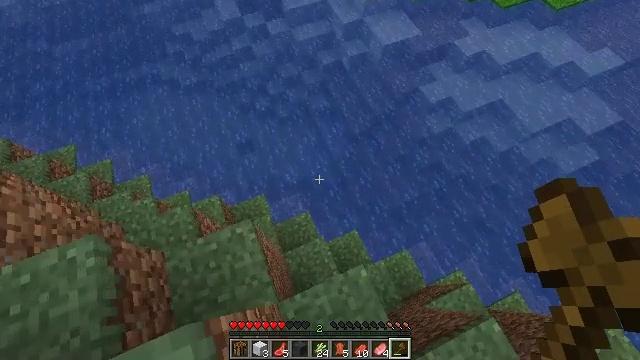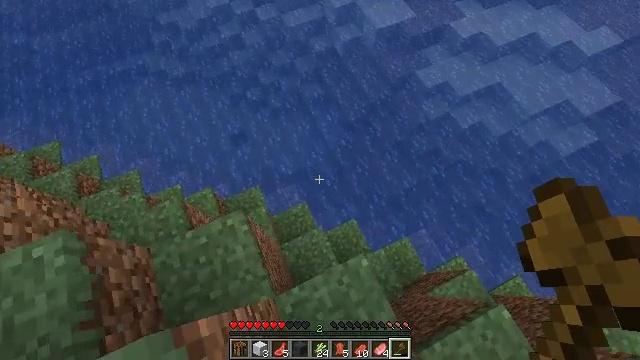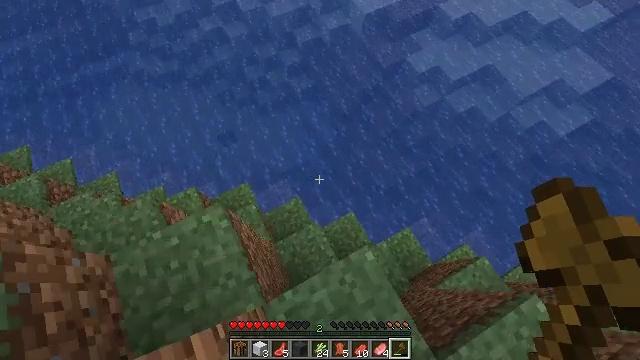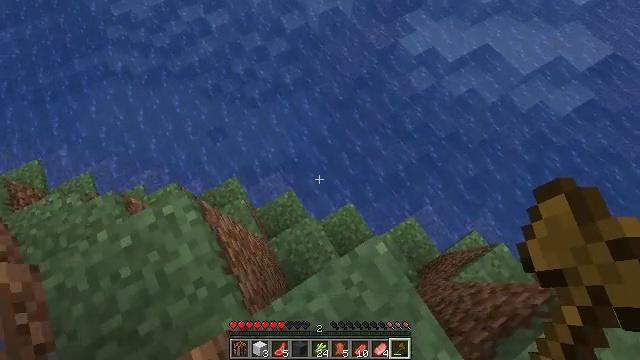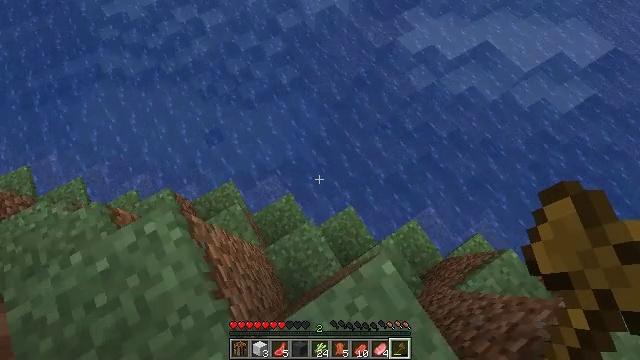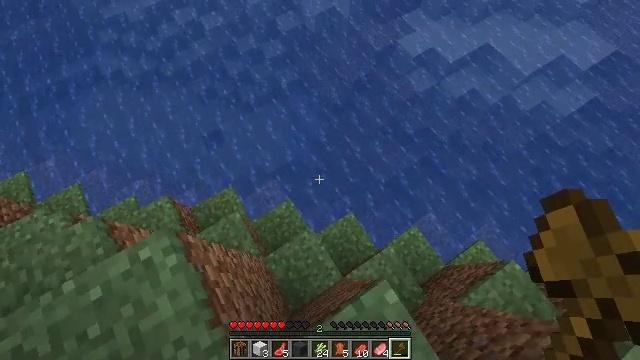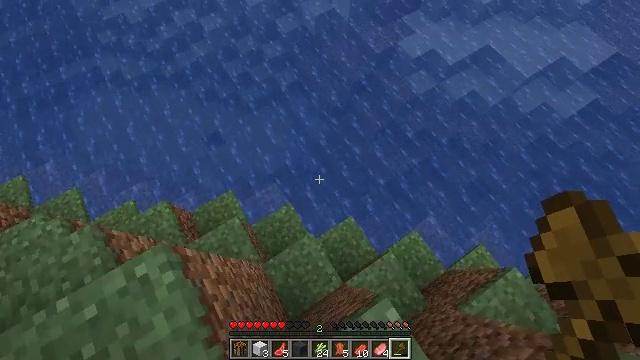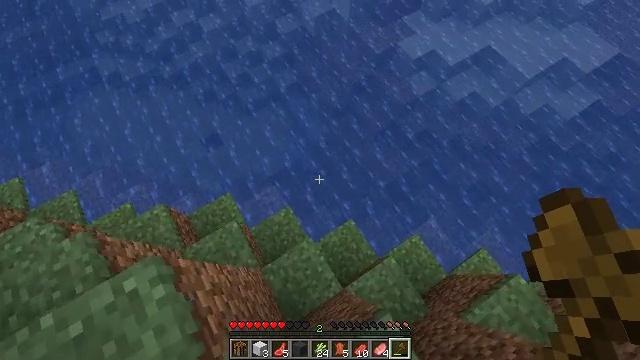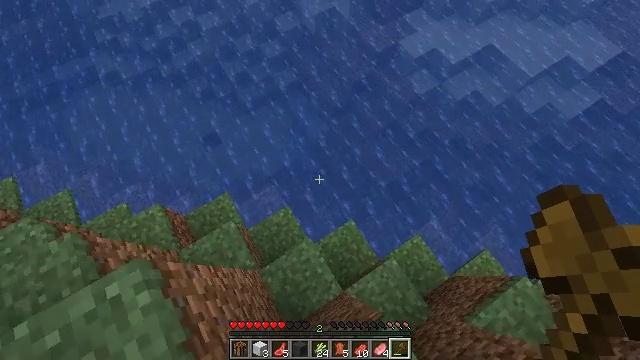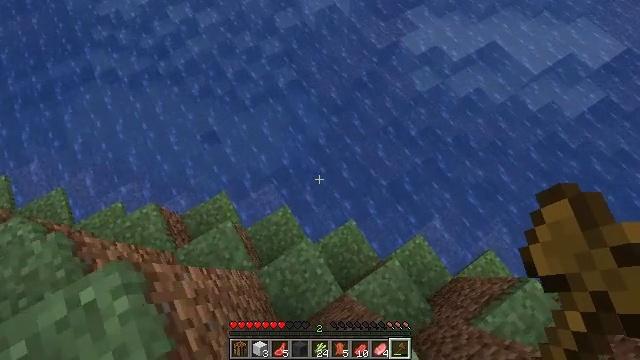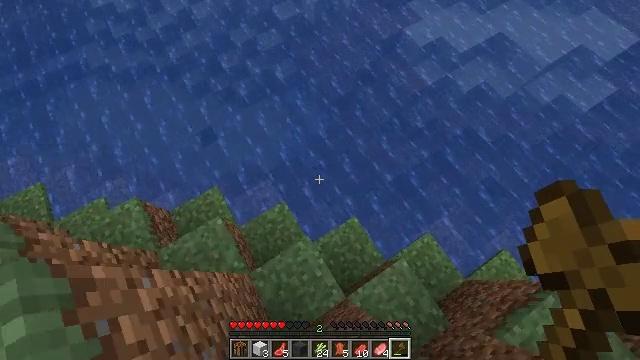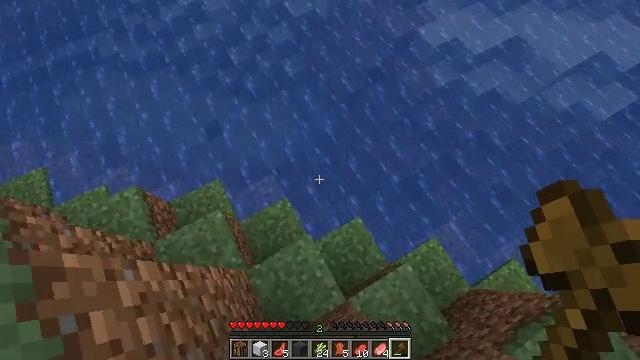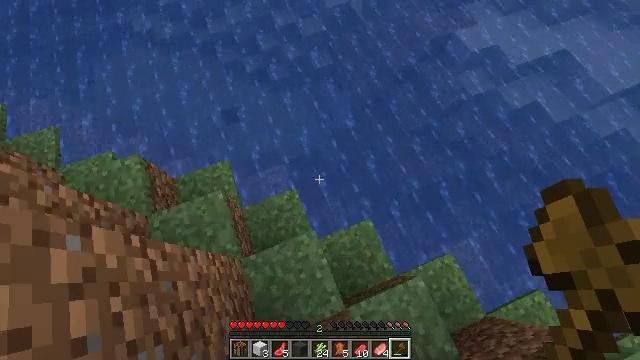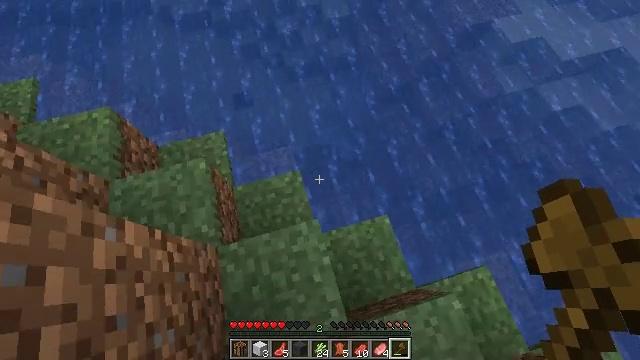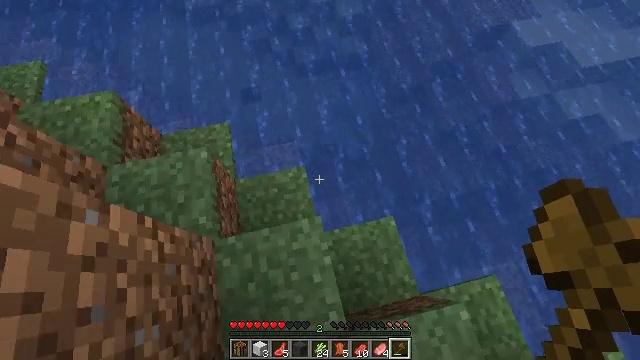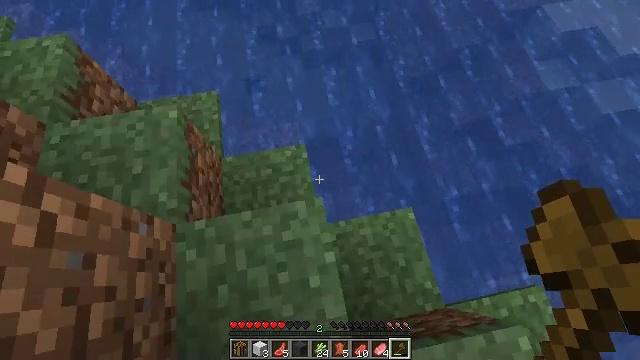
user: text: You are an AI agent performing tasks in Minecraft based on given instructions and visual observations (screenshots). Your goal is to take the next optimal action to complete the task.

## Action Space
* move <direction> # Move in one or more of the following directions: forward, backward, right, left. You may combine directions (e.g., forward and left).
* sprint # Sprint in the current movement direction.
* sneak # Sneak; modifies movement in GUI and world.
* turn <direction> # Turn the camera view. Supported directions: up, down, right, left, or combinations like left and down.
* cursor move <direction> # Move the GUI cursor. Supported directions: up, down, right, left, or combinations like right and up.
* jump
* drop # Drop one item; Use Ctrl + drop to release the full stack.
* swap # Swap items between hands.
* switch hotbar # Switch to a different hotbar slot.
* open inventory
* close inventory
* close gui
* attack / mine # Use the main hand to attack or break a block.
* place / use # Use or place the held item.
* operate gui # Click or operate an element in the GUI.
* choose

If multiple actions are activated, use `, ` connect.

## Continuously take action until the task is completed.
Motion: motion action
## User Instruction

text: Attack bamboo to gather it.
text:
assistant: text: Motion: turn right and down
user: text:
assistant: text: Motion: turn right
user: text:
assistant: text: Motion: move forward, turn right
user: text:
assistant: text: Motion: move forward
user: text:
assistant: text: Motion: move forward
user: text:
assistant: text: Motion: no_op
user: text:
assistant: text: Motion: no_op
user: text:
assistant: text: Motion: no_op
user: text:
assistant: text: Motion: no_op
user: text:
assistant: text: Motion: no_op
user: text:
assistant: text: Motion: turn left
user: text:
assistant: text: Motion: turn left
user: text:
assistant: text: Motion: turn left
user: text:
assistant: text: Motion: turn left
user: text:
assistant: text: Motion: turn left
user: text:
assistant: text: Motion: turn left
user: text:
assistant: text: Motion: move forward, turn left
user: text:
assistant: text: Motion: move forward
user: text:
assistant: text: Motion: move forward
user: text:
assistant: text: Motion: move forward, turn up
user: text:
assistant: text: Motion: move forward, turn right and up
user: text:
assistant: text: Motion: move forward, turn right and up
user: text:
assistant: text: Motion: move forward, turn up
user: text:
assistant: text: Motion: move forward, turn up
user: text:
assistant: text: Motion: move forward, sprint, turn left and up
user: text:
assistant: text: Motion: move forward, sprint, turn left and up
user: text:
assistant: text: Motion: move forward, sprint, turn left and up
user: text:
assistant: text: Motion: move forward, sprint, turn left and up
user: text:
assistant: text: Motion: move forward, turn right and up
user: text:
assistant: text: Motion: move forward, turn right and up